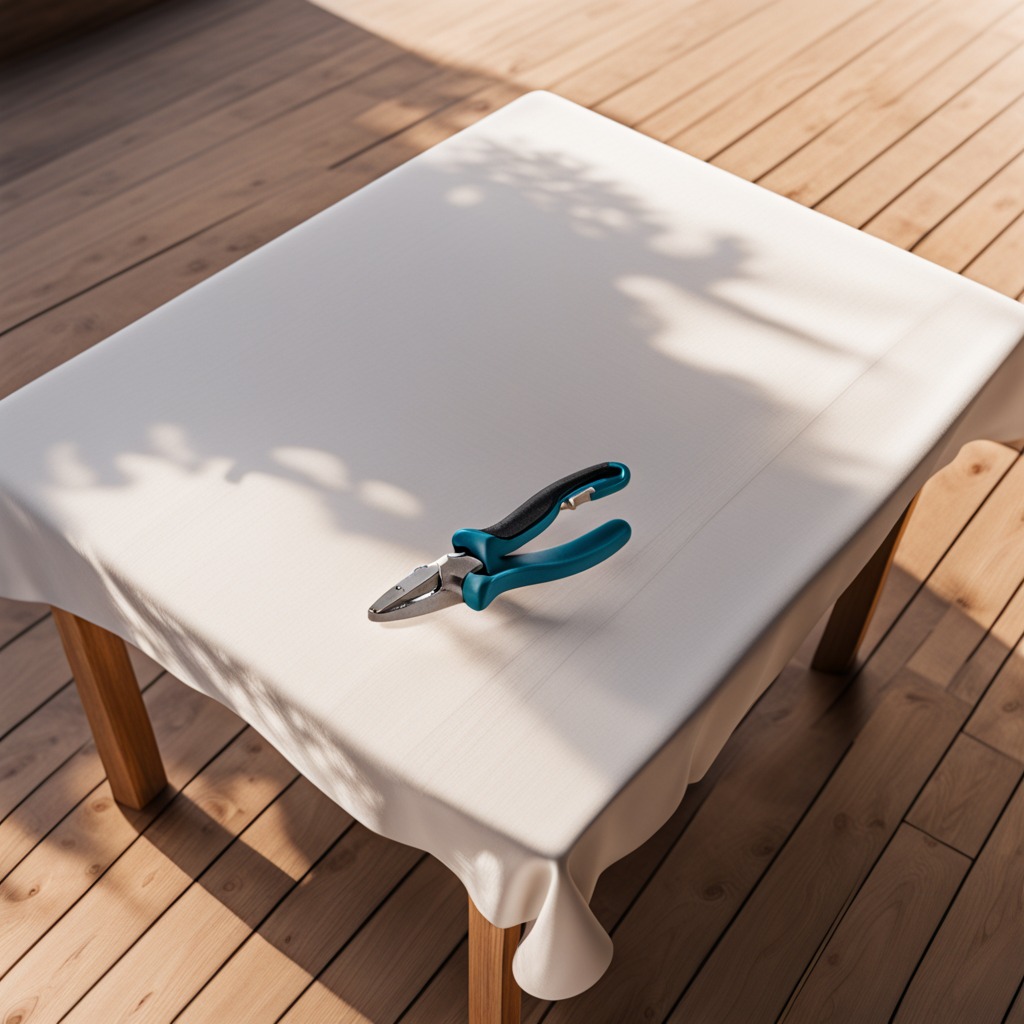
A plier is lying on the wooden table.